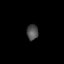
Tissue: lung
Cell type: Myeloid cells
Senescence score: 0.1362
Nuclear area (px): 173
Mean DAPI intensity: 79.642